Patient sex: F
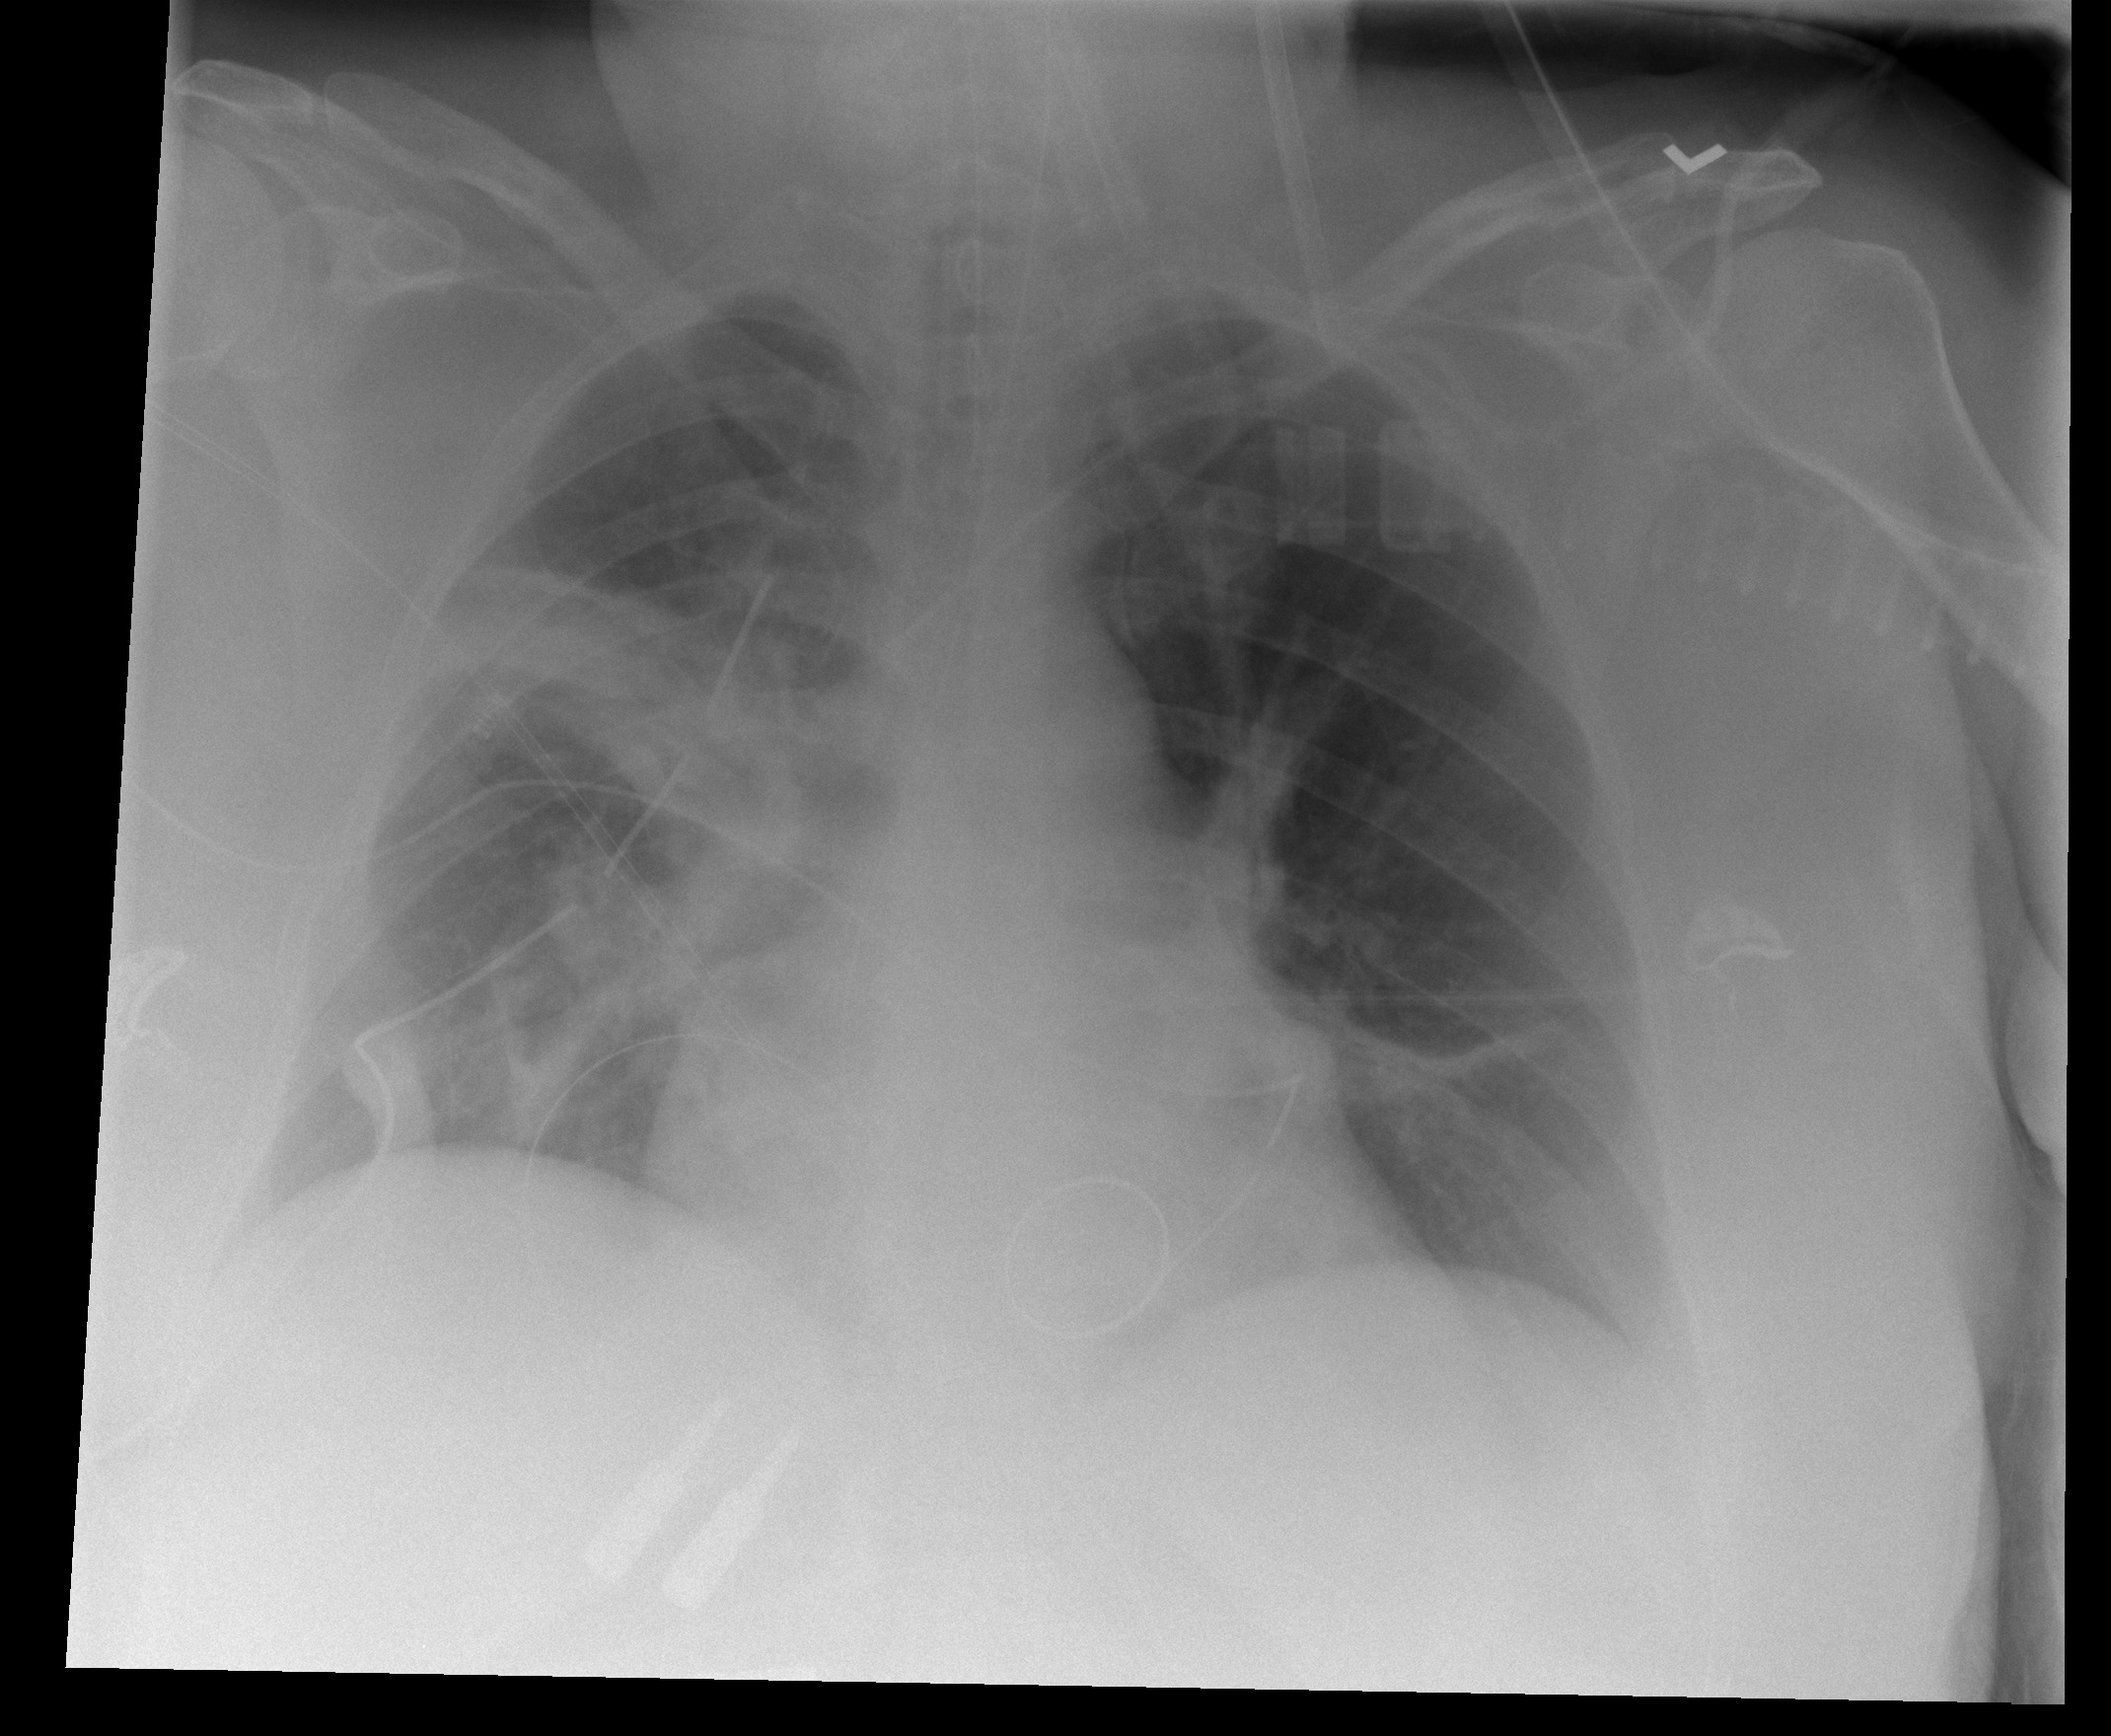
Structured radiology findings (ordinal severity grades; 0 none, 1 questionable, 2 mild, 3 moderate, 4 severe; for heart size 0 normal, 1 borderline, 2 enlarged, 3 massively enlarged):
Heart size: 0
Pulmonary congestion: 0
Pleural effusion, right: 0
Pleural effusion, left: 0
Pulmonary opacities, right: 2
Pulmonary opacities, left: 0
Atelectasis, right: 3
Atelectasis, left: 2